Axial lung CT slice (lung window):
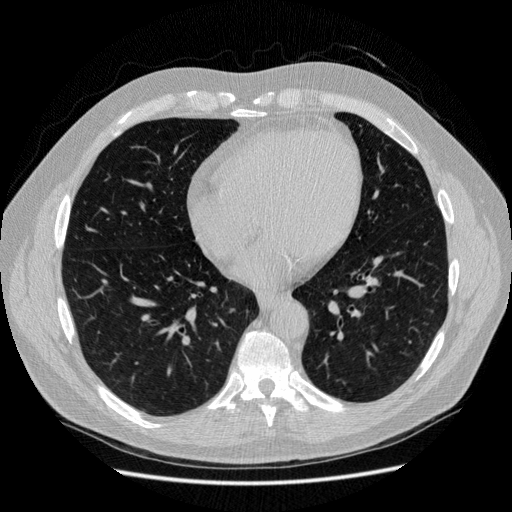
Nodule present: no